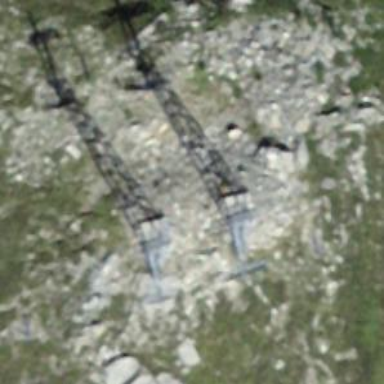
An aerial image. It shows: Pylon used for aerialway.